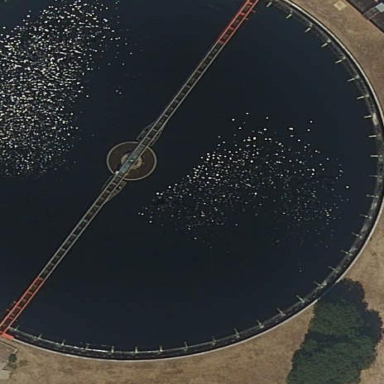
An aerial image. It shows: Body of wastewater.